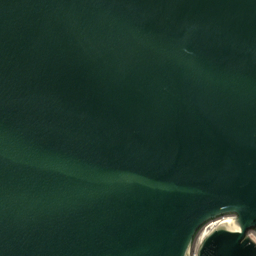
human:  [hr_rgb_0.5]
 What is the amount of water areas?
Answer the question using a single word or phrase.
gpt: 1

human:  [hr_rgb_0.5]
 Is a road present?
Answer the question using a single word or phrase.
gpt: yes

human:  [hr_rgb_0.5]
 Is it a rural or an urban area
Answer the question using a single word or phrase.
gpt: rural

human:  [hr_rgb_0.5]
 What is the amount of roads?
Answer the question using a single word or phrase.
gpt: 6

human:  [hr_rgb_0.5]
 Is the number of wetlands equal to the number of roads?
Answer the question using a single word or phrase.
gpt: no

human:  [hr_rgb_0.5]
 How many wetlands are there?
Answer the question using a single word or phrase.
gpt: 4

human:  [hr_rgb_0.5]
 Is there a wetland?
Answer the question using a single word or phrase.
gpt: yes

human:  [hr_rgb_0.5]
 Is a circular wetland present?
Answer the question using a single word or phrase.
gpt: no

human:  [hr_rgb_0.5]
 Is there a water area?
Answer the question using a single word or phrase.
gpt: yes

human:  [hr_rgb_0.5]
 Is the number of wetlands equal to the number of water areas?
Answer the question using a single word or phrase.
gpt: no

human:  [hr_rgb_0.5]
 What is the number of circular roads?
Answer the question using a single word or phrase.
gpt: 0

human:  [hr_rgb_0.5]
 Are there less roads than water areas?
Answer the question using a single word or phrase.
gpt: no

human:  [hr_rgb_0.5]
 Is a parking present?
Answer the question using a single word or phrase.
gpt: yes

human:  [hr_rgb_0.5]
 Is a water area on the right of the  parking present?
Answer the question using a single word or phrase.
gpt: yes

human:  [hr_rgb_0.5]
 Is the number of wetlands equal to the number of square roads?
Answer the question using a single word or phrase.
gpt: no

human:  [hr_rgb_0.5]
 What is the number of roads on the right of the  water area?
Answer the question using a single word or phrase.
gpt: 0

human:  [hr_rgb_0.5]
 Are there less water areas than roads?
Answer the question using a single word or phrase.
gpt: yes

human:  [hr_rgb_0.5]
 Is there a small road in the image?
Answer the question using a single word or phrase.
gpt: yes

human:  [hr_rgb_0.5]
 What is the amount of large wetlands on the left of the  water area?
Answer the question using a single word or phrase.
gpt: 4

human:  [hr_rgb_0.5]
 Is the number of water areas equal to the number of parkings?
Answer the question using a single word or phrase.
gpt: yes

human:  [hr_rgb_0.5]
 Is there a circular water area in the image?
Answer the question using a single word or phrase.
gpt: no

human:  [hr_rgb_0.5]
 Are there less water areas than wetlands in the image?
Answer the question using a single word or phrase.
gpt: yes

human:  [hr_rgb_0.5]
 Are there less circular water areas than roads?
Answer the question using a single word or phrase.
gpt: yes

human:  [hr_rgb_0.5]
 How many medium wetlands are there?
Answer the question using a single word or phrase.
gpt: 0

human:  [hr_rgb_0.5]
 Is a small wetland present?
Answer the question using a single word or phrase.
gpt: no

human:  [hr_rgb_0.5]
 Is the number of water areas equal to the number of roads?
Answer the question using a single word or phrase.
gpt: no

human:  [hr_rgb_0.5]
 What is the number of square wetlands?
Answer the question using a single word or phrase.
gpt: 0

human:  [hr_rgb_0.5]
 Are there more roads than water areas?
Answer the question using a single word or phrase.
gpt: yes

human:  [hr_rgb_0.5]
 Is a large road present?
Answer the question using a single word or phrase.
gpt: no

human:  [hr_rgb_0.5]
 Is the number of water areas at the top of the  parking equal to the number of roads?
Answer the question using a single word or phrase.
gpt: no

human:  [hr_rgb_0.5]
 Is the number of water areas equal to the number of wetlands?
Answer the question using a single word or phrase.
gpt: no

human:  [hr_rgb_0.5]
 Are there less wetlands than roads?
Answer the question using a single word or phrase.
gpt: yes

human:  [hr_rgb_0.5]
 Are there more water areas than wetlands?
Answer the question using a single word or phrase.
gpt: no

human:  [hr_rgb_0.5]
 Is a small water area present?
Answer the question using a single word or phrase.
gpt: no

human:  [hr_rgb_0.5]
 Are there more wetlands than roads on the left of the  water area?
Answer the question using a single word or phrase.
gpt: no

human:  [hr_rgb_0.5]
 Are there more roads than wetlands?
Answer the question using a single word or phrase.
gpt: yes

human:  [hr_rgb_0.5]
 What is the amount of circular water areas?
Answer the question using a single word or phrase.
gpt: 0

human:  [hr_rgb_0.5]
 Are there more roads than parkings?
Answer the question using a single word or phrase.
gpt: yes

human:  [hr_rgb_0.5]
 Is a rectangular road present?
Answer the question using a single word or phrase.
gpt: no

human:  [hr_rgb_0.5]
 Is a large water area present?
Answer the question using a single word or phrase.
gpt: yes

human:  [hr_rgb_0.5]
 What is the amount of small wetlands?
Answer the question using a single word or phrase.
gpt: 0

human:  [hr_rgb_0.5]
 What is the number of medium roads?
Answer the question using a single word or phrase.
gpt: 0

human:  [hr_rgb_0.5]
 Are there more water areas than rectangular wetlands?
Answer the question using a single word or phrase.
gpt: yes

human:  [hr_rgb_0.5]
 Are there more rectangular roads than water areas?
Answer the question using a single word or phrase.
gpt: no

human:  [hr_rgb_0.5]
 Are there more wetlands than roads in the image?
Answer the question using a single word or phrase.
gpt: no

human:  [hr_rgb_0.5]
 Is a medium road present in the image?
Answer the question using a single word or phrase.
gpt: no

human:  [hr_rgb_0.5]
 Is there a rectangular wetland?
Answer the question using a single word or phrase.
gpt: no

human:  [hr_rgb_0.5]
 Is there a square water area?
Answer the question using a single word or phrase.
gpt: no

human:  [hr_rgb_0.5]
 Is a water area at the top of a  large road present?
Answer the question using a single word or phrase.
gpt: no

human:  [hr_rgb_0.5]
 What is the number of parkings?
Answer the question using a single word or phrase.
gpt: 1

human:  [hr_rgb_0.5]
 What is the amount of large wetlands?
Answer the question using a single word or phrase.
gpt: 4

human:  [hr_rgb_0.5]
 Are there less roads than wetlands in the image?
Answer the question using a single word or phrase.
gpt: no

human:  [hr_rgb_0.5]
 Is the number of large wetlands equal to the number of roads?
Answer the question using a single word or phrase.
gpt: no

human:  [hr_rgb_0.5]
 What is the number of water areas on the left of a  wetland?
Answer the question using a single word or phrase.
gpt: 0

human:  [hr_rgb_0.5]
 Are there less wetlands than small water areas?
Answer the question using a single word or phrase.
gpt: no

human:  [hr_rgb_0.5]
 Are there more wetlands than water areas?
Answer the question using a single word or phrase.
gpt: yes

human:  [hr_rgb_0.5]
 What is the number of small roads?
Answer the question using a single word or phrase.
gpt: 6

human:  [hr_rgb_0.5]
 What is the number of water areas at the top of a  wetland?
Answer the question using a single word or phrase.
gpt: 1

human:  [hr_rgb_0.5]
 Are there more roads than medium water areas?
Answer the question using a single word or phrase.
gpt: yes

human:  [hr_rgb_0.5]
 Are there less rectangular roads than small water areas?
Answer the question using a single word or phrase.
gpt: no

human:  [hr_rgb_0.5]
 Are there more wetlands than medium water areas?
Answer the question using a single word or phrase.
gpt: yes

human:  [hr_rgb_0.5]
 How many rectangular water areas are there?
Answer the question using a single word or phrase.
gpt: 0

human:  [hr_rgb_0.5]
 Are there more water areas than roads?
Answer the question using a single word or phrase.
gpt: no

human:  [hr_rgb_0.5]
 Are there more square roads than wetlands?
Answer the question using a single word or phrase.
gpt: no